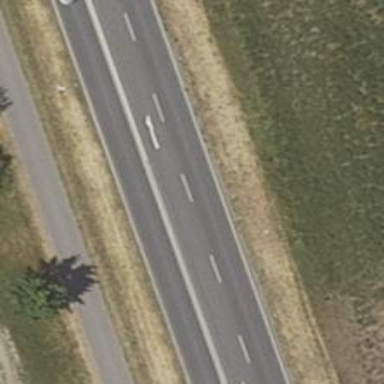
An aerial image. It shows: Asphalt trunk motorway.